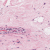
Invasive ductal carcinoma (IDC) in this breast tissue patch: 0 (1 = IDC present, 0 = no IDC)